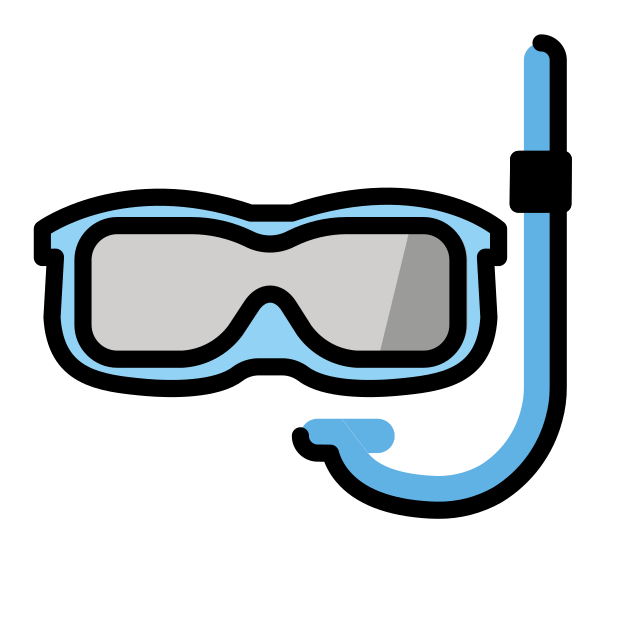
Emoji: 🤿
Name: diving mask
Unicode: 0x1f93f